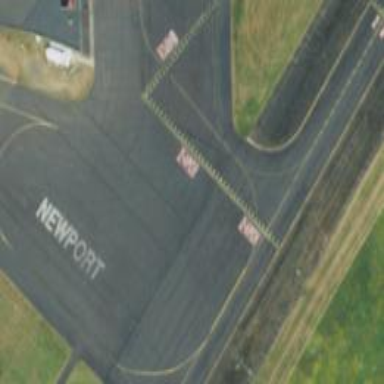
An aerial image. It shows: Image of taxiway at airport.